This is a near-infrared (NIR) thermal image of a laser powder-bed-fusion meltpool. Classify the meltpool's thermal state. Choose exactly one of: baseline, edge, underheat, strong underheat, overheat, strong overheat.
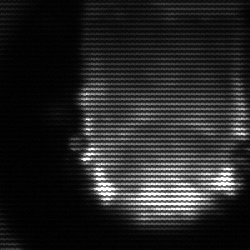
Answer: baseline